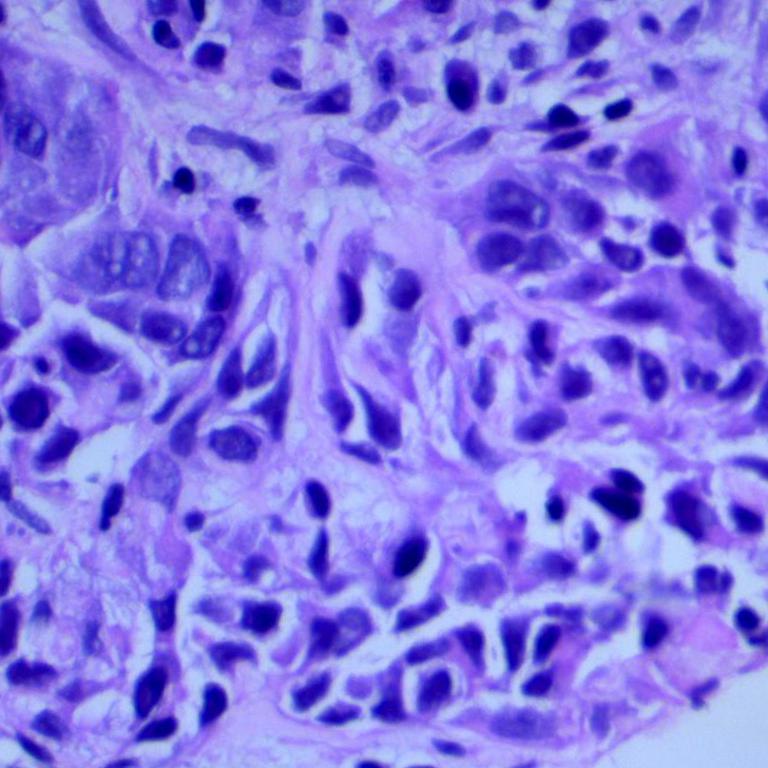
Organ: lung
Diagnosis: adenocarcinomas